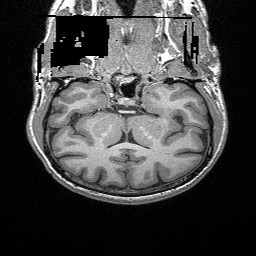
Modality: T1w
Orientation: sagittal
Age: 29
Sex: male